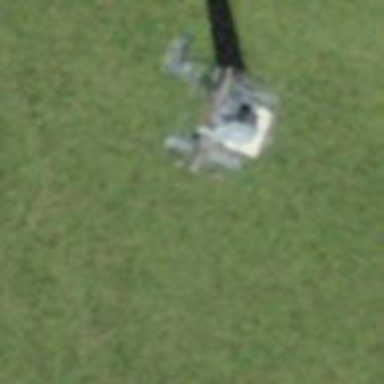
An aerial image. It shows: Pylon used for aerialway.